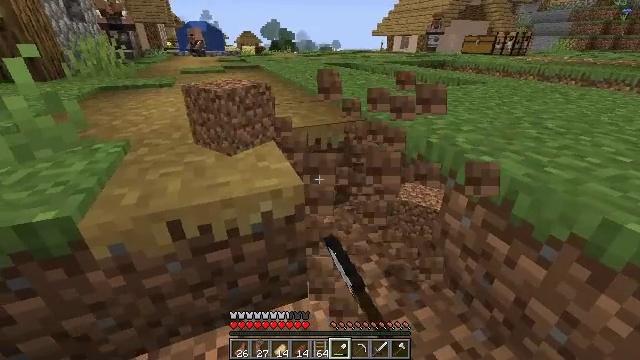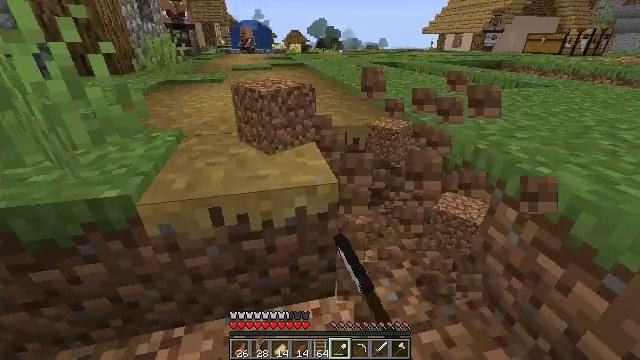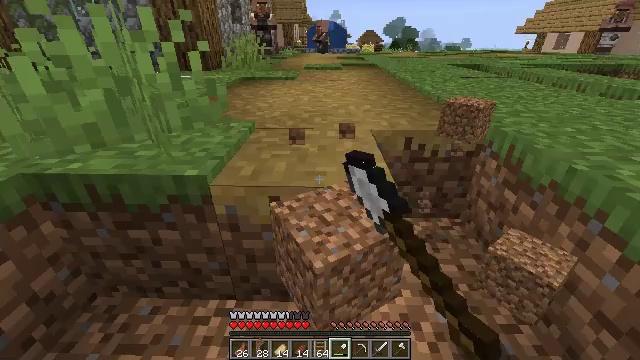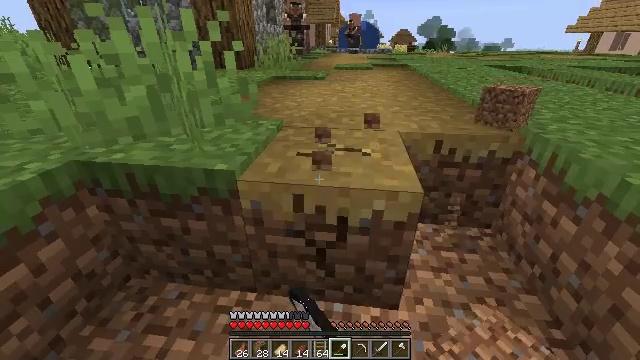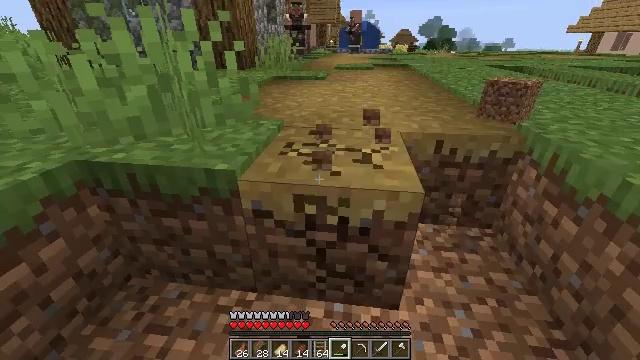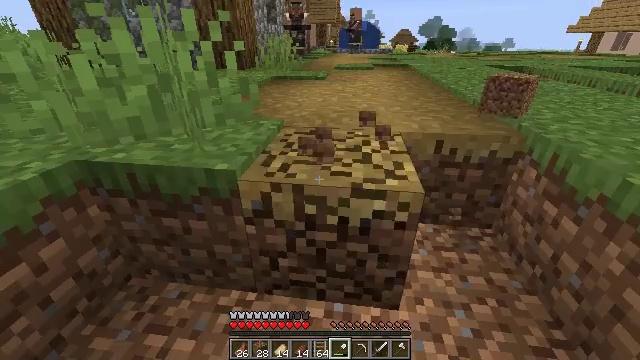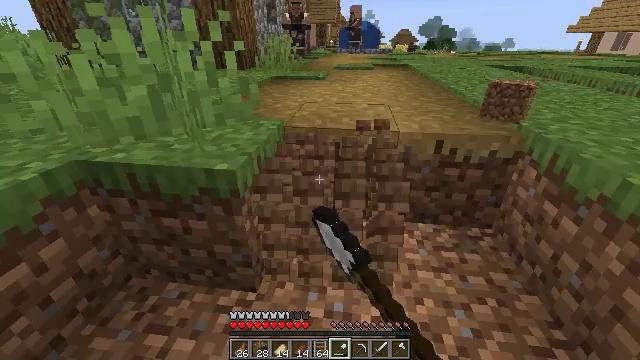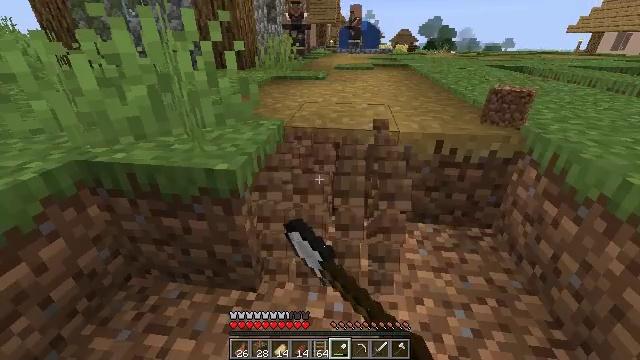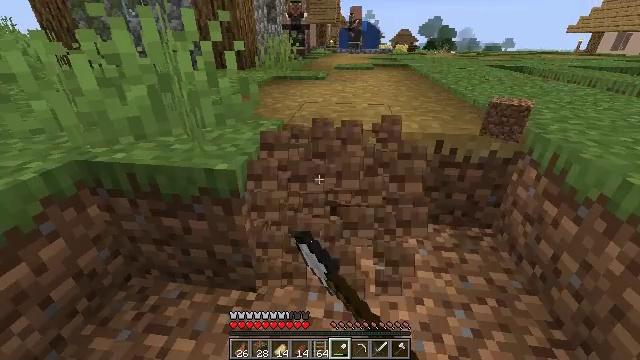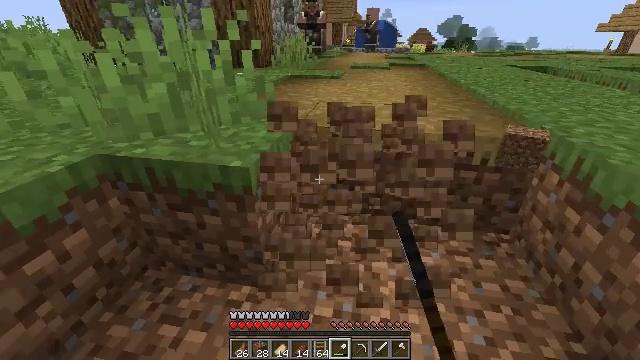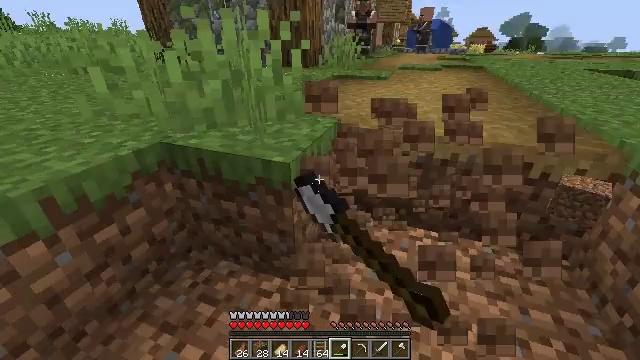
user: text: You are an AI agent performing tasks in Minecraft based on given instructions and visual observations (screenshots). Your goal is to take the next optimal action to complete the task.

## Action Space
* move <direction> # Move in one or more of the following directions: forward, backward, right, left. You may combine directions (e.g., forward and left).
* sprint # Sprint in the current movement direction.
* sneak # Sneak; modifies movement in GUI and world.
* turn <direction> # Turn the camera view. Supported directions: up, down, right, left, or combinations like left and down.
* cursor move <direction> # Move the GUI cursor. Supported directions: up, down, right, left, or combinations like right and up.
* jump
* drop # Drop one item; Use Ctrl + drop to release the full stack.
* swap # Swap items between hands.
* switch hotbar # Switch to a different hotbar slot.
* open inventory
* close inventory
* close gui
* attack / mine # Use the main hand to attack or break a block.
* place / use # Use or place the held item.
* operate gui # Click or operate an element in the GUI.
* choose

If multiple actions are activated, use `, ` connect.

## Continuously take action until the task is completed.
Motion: motion action
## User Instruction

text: Dig the grass path to transform it.
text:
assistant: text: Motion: turn left, attack / mine
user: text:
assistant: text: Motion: turn left, attack / mine
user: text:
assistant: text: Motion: turn left, attack / mine
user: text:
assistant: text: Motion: attack / mine
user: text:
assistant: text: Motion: attack / mine
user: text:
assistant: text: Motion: attack / mine
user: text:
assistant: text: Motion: attack / mine
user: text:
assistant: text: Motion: attack / mine
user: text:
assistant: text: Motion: turn left, attack / mine
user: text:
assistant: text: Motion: turn left, attack / mine
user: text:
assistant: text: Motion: attack / mine